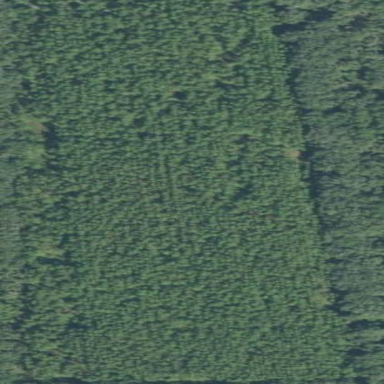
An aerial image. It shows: Forest dominated by needle-leaved trees.